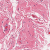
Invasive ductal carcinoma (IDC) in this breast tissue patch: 0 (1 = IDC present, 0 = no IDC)